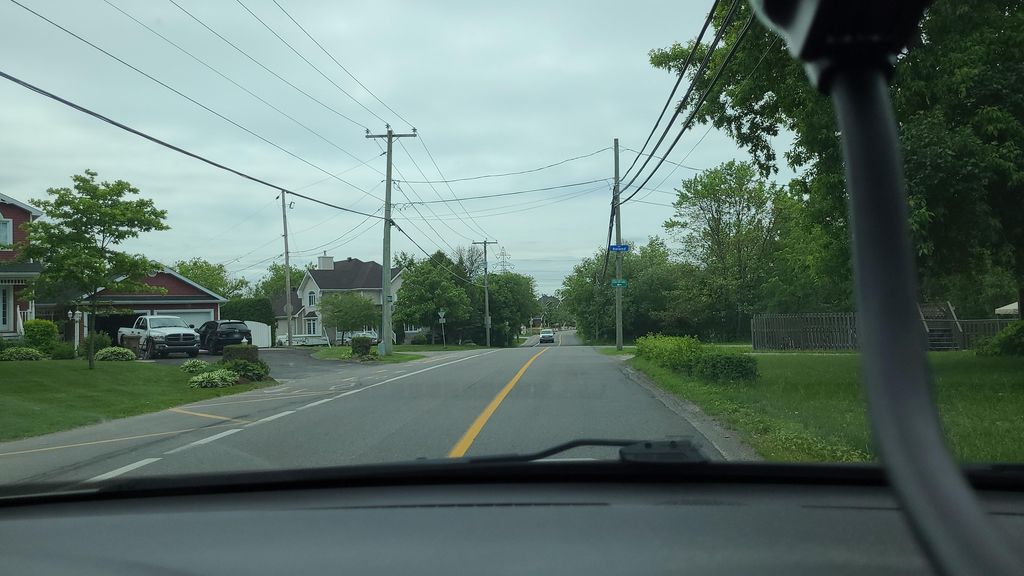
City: montreal